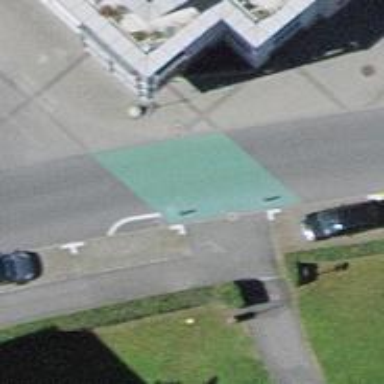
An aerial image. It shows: Marked road crossing with surface markings.